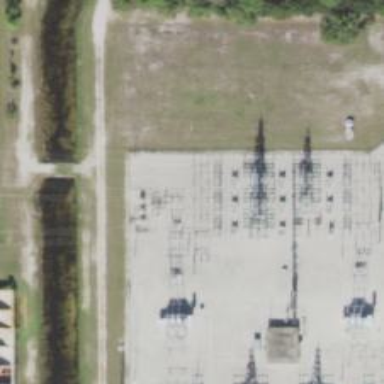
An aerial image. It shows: Switch used for power control.